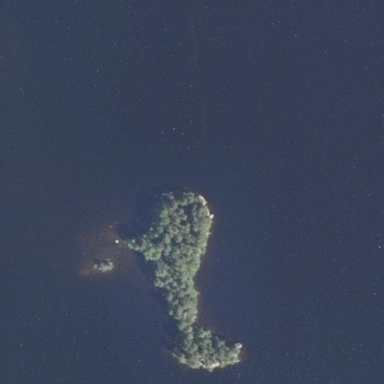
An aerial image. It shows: Islet.